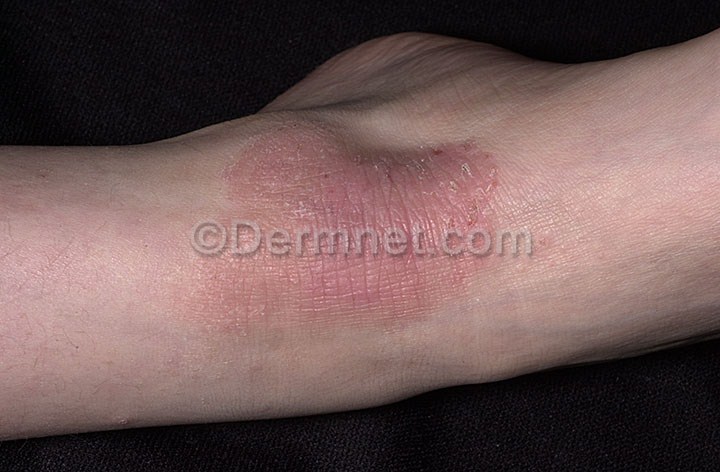
Disease: Eczema Photos